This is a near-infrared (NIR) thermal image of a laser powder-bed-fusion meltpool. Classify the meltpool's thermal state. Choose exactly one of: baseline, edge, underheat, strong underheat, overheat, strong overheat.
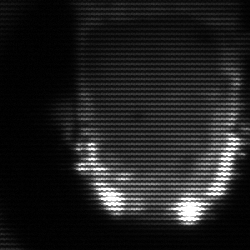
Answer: baseline